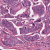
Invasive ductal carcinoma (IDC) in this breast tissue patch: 1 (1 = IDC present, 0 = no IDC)